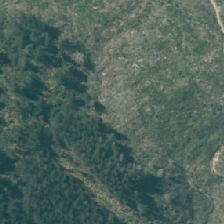
Land cover: low_producing_grassland